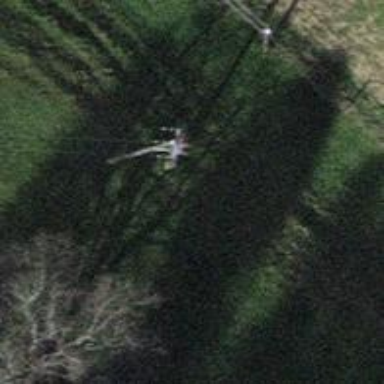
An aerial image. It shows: Power pole.